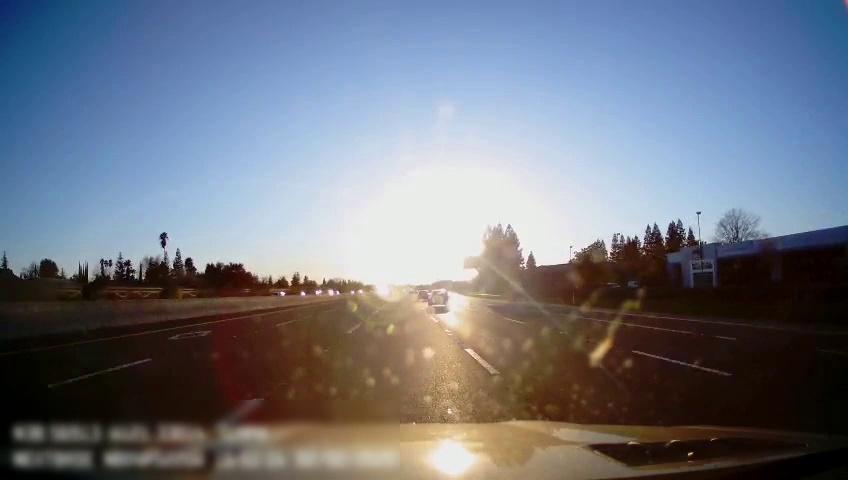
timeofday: Day
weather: Sunny
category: Drivable Space
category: Vehicles | SUV
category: Vehicles | Car
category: Vehicles | Car
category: Lanes | Alternate Lane
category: Lanes | Alternate Lane
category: Lanes | Current Lane
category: Lanes | Current Lane
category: Lanes | Alternate Lane
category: Lanes | Alternate Lane
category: Lanes | Alternate Lane
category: Traffic | Signs